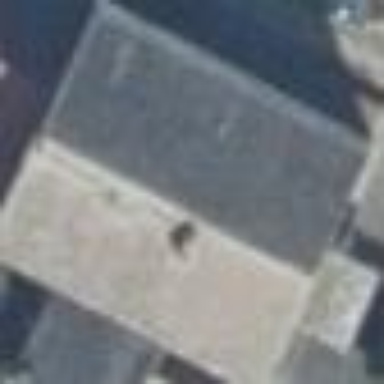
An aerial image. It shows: Building.